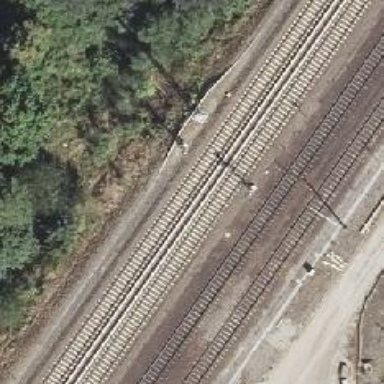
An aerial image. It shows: Railway signal.